Question: I am using iReport 4.5

If you look at the image below, you will see a warning. The warning says:
> warning the element position is invalid
When I preview and export as pdf, then some of the text at the last block (bottom of the page) is getting cropped. I think it might have something to do with the band height, but I have adjusted it up, and it still doesn't work.
The text and style is embedded in a static text. If need be I can show some code.
I have also blacked out some information which is not needed.
I also sometimes get a warning:
> Element bottom reaches outside band area: y=1 height=543 band-height: 543
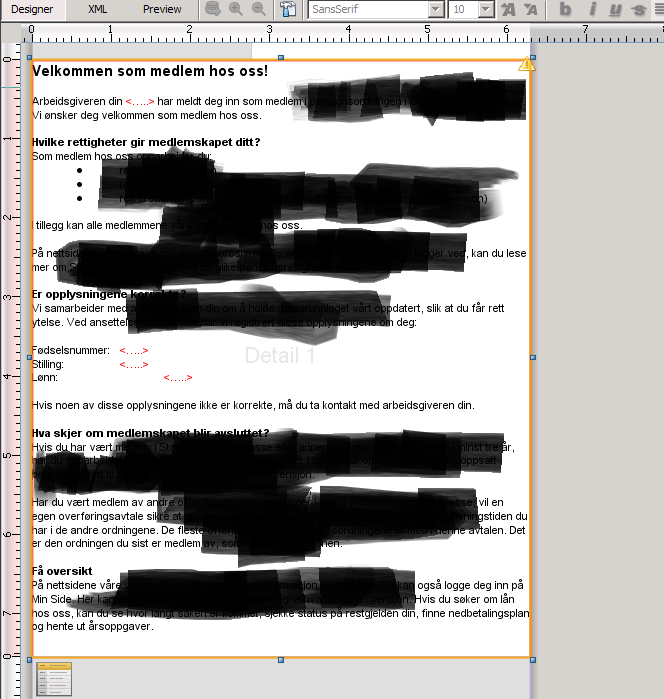
Answer: I fixed it by adjusting the band height from the detail, then I made sure that band height from the text also matched the one from the detail. That seemed to do it.